Question: So basically in a form, you have 3 textboxes and each of them you can input a number, then you have a button that check if each of these textboxes are in a range of numbers specified. It's very much like a lock combo, but I need help checking values, for example;

the only thing i can figure out is
'''
Dim intOne As Integer
Dim intTwo As Integer
Dim intThree As Integer
Dim blnInputOk As Boolean = True
If Integer.TryParse(lblOne.Text, intOne) = False Then
MessageBox.Show("Value must be an integer")
blnInputOk = False
End If
If Integer.TryParse(lblTwo.Text, intTwo) = False Then
MessageBox.Show("Value must be an integer")
blnInputOk = False
End If
If Integer.TryParse(lblThree.Text, intThree) = False Then
MessageBox.Show("Value must be an integer")
blnInputOk = False
End If
If intOne >= 6 And intOne <= 8 Then
If intTwo >= 2 And intOne <= 9 Then
If intThree >= 0 And intThree <= 8 Then
MessageBox.Show("Good code!")
Else
MessageBox.Show("Wrong, number must be between range 0 to 8")
End If
Else
MessageBox.Show("Wrong, number must be between range 2 to 9")
End If
Else
MessageBox.Show("Wrong, number must be between range 6 to 8")
End If
'''
So my question is how can you make this code simpler by adding an array for number range for each textbox? I also know there is a possibility of adding a loop, but i'm not sure how to structure it, can anyone help? thanks
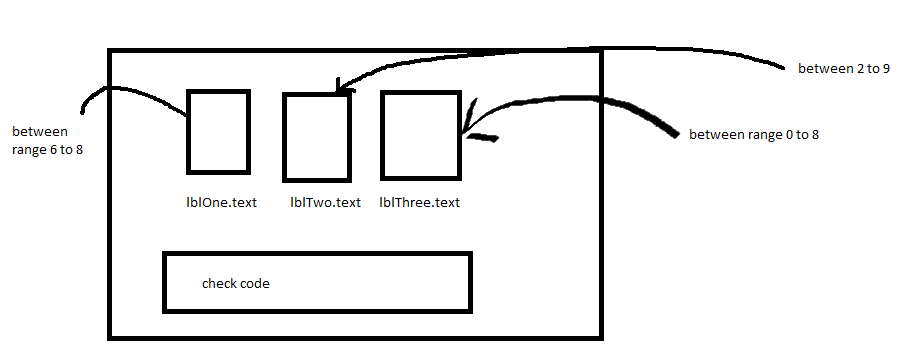
Answer: There are many ways, all depends on the number of values you are going to compare, the simplest is by adding a comparison function.
'''
Private Function IsInRange(x As Integer, a As Integer, b As Integer) As Boolean
Dim r As Boolean
r = (x >= a And x <= b)
If r Then
MessageBox.Show("Good code!")
Else
MessageBox.Show(String.Format("Wrong, number {0} must be between range {1} to {2}", x, a, b))
End If
Return r
End Function
'''
Then according to the code shown in your question, you can do this:
'''
If IsInRange(intOne, 6, 8) Then
If IsInRange(intTwo, 2, 9) Then
IsInRange(intThree, 0, 8)
End If
End If
'''